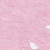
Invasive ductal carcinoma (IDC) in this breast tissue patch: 0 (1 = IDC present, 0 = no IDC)